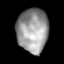
Tissue: lung
Cell type: Epithelial cells
Senescence score: 0.1116
Nuclear area (px): 1347
Mean DAPI intensity: 152.276